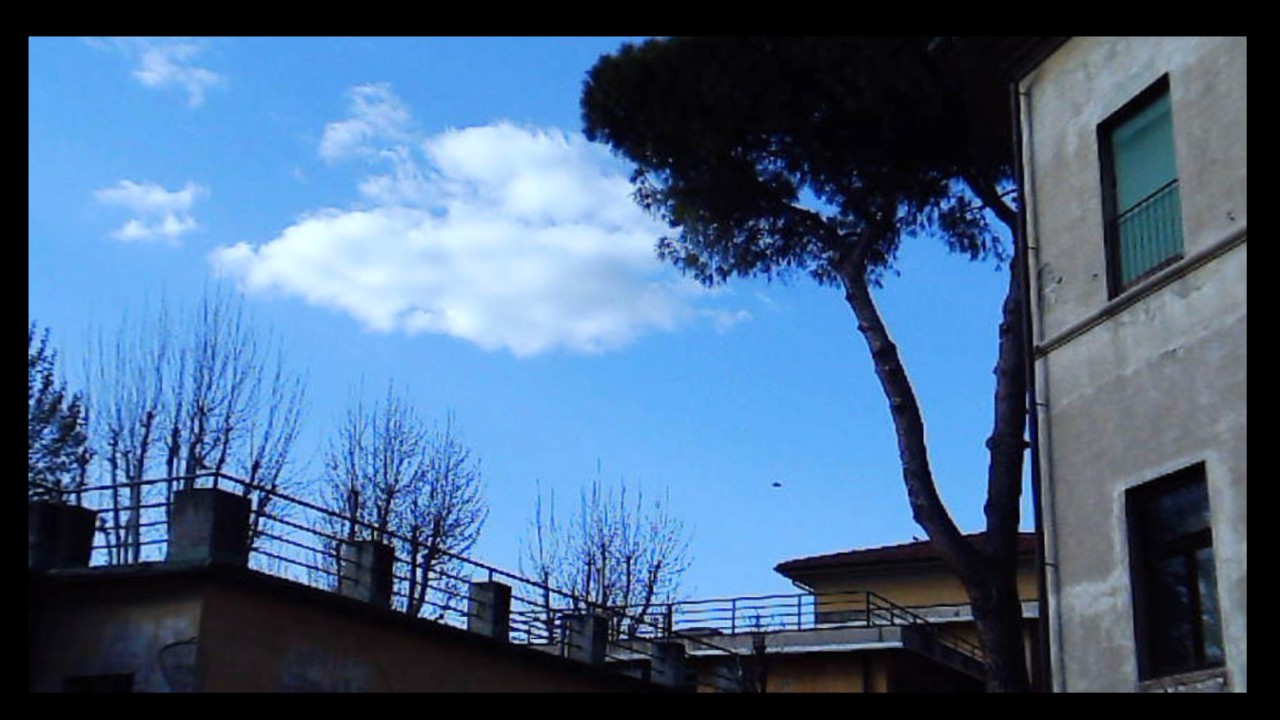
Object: Betafpv air75